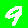
Digit: 9